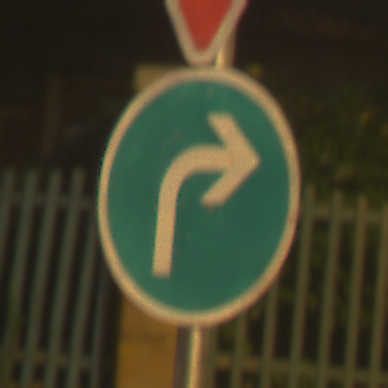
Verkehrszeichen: VorgeschriebeneFahrtrichtungRechts
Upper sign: VorfahrtGewaehren
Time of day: Night
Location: Outdoor (Urban)
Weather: Clear
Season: NotSpecified
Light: Artificial